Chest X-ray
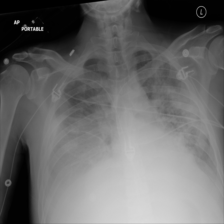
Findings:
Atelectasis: negative
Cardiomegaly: negative
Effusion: positive
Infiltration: negative
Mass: negative
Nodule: negative
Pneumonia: negative
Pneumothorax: negative
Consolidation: negative
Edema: negative
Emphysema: negative
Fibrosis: negative
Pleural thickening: negative
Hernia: negative